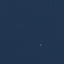
Land use / land cover class: SeaLake